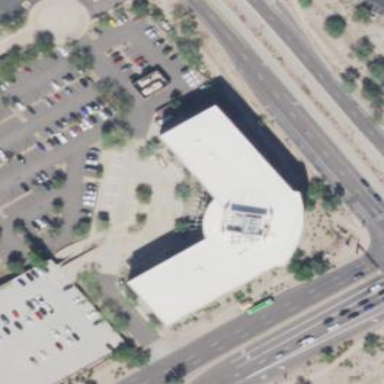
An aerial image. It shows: Office building.